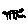
Label: cat